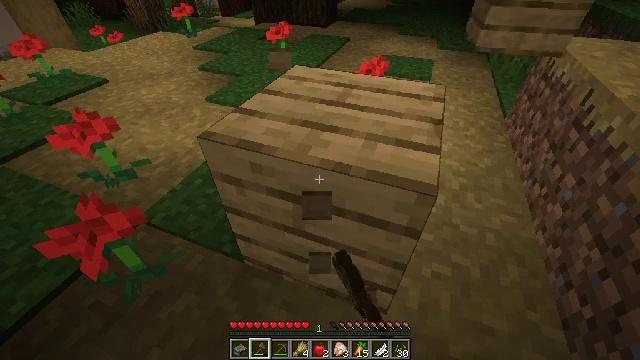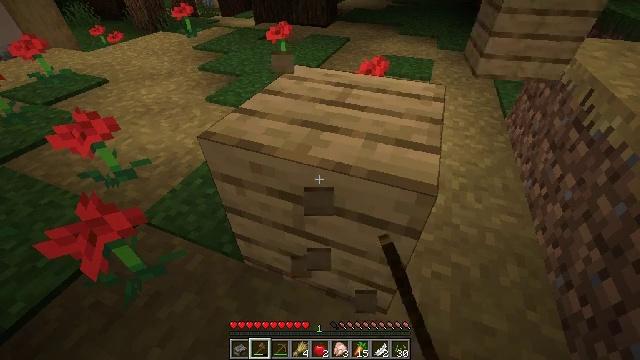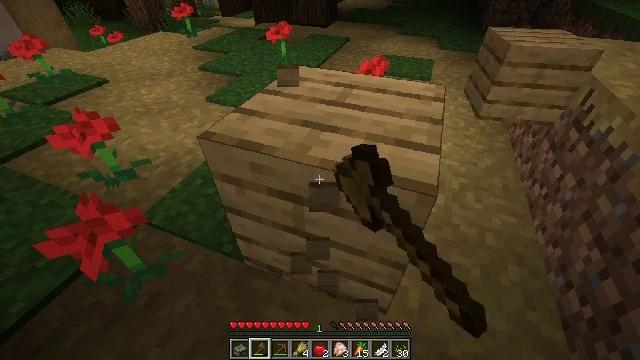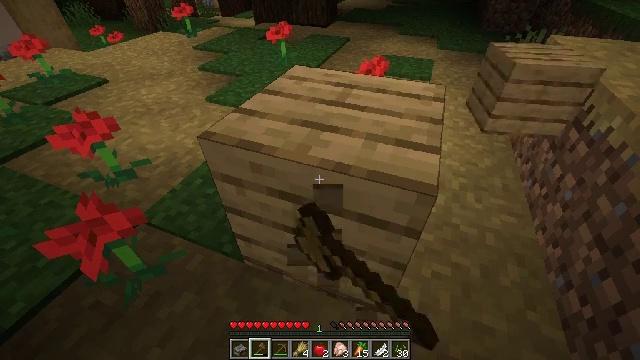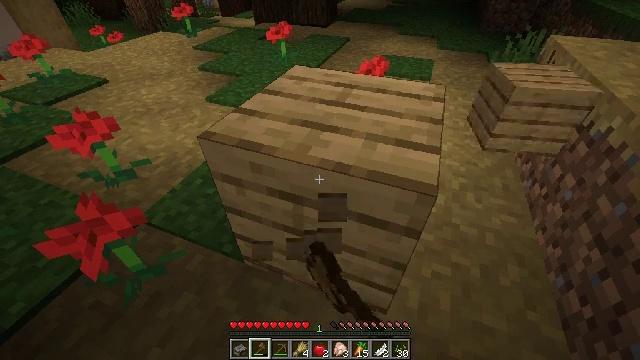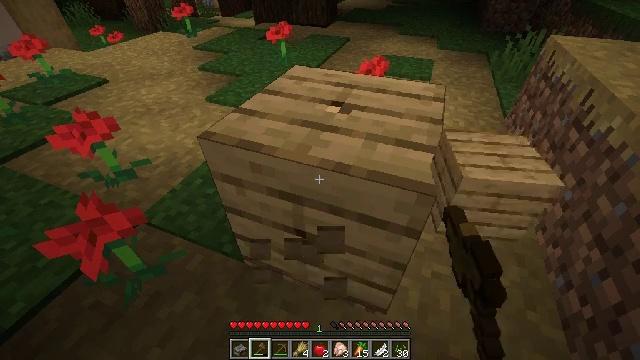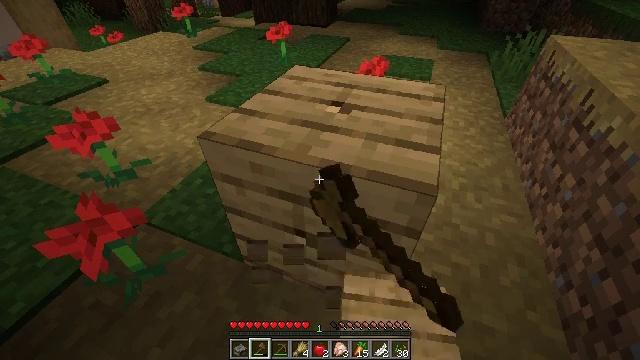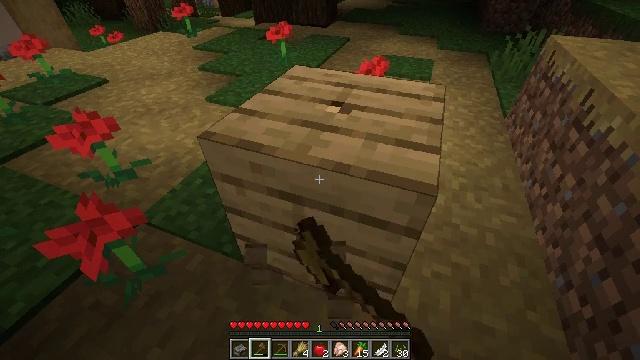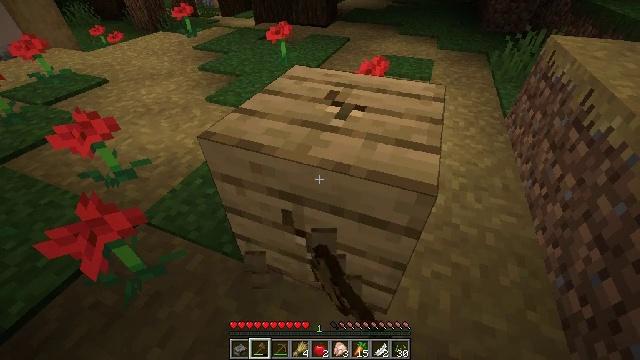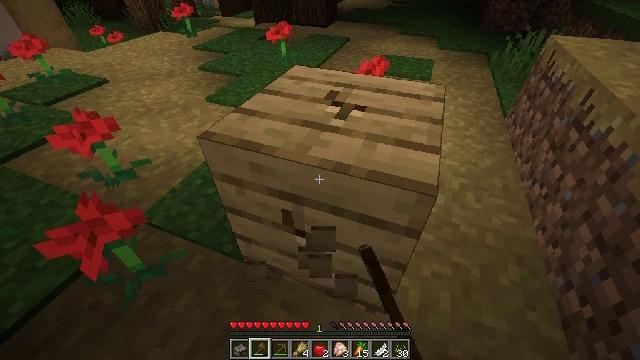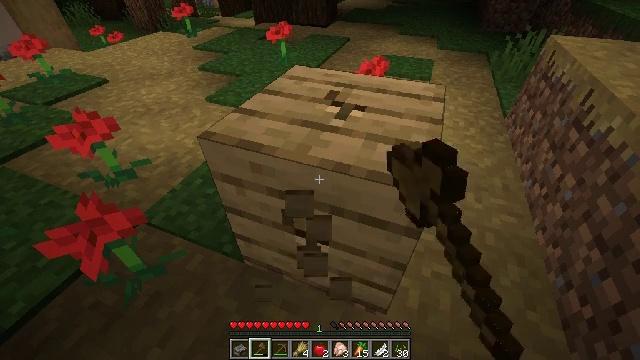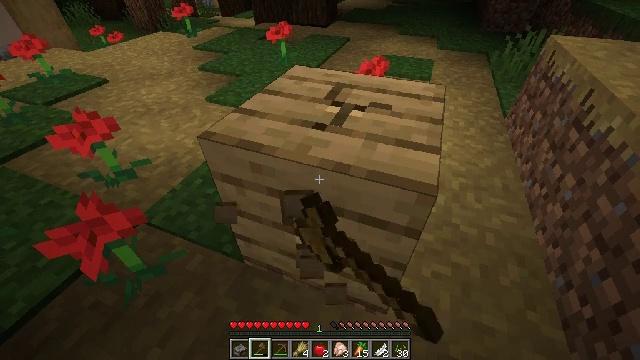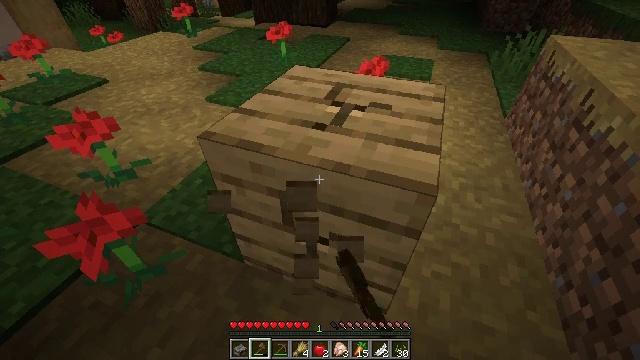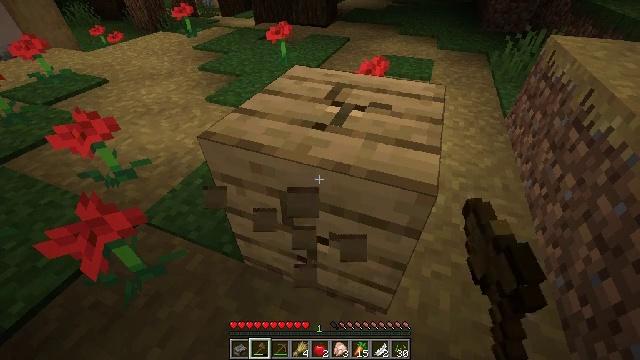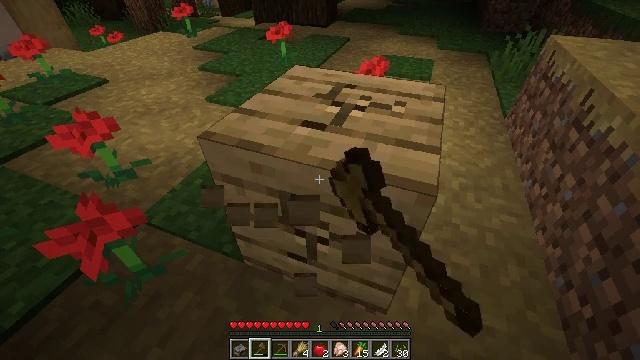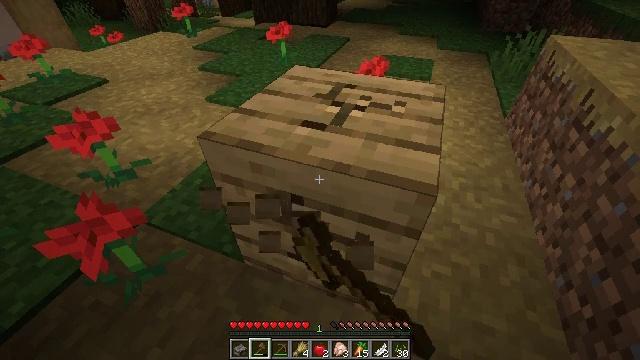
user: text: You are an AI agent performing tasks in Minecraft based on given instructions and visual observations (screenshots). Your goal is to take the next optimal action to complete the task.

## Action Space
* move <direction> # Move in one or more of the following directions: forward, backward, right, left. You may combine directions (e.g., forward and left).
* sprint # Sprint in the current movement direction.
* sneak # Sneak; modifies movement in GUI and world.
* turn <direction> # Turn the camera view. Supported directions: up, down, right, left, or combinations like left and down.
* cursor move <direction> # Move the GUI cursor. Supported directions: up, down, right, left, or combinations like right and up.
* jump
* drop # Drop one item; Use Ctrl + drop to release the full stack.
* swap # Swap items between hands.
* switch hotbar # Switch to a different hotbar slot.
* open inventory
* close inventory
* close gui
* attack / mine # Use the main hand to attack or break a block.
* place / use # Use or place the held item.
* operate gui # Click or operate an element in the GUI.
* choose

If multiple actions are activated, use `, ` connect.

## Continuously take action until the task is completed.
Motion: motion action
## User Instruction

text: Collect the oak planks from the structure.
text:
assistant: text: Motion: attack / mine
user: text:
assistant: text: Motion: attack / mine
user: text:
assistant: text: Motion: attack / mine
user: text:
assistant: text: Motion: attack / mine
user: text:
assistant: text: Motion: attack / mine
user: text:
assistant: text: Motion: attack / mine
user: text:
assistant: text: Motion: attack / mine
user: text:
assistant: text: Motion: attack / mine
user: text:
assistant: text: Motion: attack / mine
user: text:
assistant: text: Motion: attack / mine
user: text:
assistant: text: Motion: attack / mine
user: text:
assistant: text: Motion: attack / mine
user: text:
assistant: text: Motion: attack / mine
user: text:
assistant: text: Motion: attack / mine
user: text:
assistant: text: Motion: attack / mine
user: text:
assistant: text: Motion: attack / mine
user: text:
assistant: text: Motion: attack / mine
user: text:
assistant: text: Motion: attack / mine
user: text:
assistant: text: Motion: attack / mine
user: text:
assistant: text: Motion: attack / mine
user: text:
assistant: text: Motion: attack / mine
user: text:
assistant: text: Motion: attack / mine
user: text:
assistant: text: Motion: attack / mine
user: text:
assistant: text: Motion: attack / mine
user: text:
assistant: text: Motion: attack / mine
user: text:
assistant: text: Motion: attack / mine
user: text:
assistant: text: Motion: attack / mine
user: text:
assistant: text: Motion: attack / mine
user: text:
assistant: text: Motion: attack / mine
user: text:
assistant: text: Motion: attack / mine